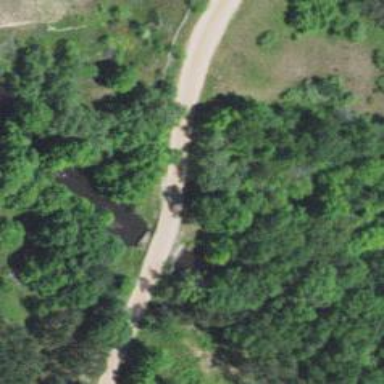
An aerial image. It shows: Culvert tunnel.